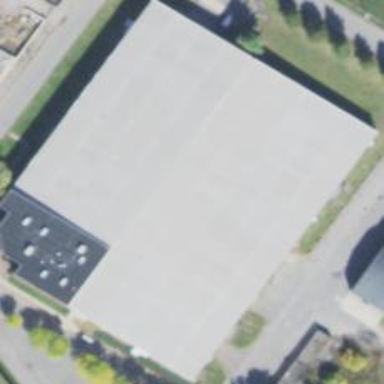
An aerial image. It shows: Warehouse.